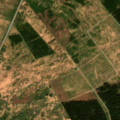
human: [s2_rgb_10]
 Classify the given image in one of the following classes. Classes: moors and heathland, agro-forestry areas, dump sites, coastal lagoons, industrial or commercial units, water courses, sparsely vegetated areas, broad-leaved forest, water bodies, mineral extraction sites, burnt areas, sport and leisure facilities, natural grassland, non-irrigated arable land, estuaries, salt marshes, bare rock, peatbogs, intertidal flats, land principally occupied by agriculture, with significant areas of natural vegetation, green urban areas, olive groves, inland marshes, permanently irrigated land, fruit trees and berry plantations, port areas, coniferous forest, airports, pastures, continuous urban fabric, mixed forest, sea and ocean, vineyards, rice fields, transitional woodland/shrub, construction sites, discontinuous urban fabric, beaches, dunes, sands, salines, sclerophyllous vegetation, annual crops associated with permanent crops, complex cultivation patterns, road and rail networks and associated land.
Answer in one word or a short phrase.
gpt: coniferous forest, transitional woodland/shrub, peatbogs